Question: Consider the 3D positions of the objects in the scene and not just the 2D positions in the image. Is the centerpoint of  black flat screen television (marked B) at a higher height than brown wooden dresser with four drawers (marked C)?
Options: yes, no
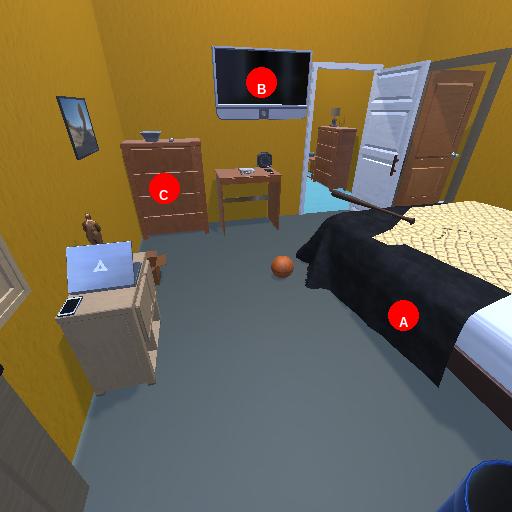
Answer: yes